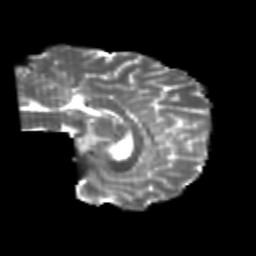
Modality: T2w
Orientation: sagittal
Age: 22
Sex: female
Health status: healthy
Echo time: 0.074 s